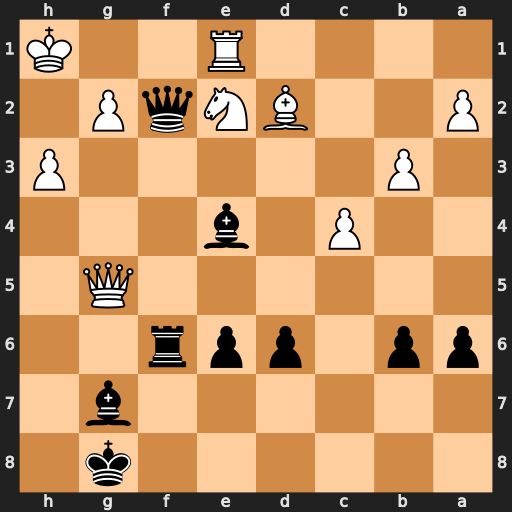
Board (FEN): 6k1/6b1/pp1ppr2/6Q1/2P1b3/1P5P/P2BNqP1/4R2K
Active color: b
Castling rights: -
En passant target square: -
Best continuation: Rg6 Qxg6 Bxg6